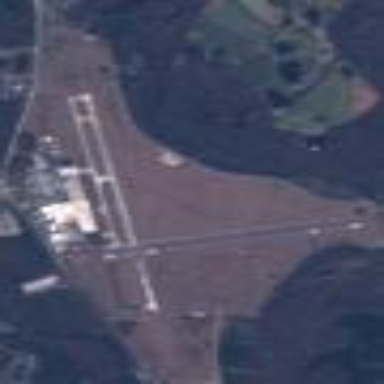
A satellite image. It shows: Public aerodrome or airport.